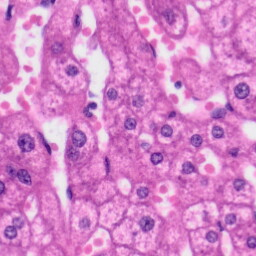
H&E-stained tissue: Liver